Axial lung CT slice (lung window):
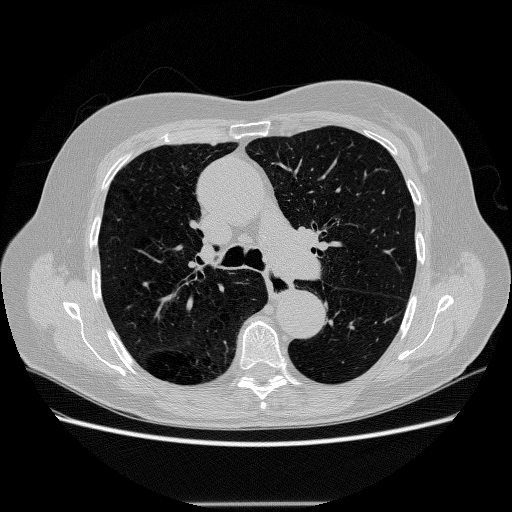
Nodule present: no